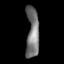
Tissue: lung
Cell type: Others
Senescence score: 0.2006
Nuclear area (px): 625
Mean DAPI intensity: 117.878